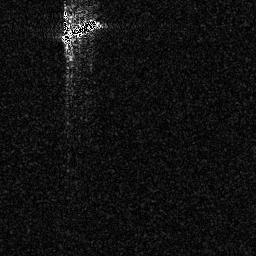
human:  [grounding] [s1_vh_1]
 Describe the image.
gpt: In the satellite image, there is  <ref>1 medium ship </ref> <box>[[23, 5, 38, 17, 0]]</box> located at top.